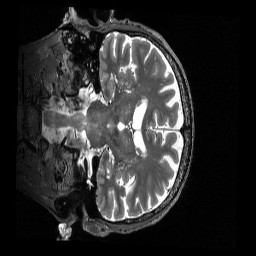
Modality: T2w
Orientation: coronal
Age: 71
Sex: male
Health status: healthy
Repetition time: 3.2 s
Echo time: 0.563 s